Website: apple
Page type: cart
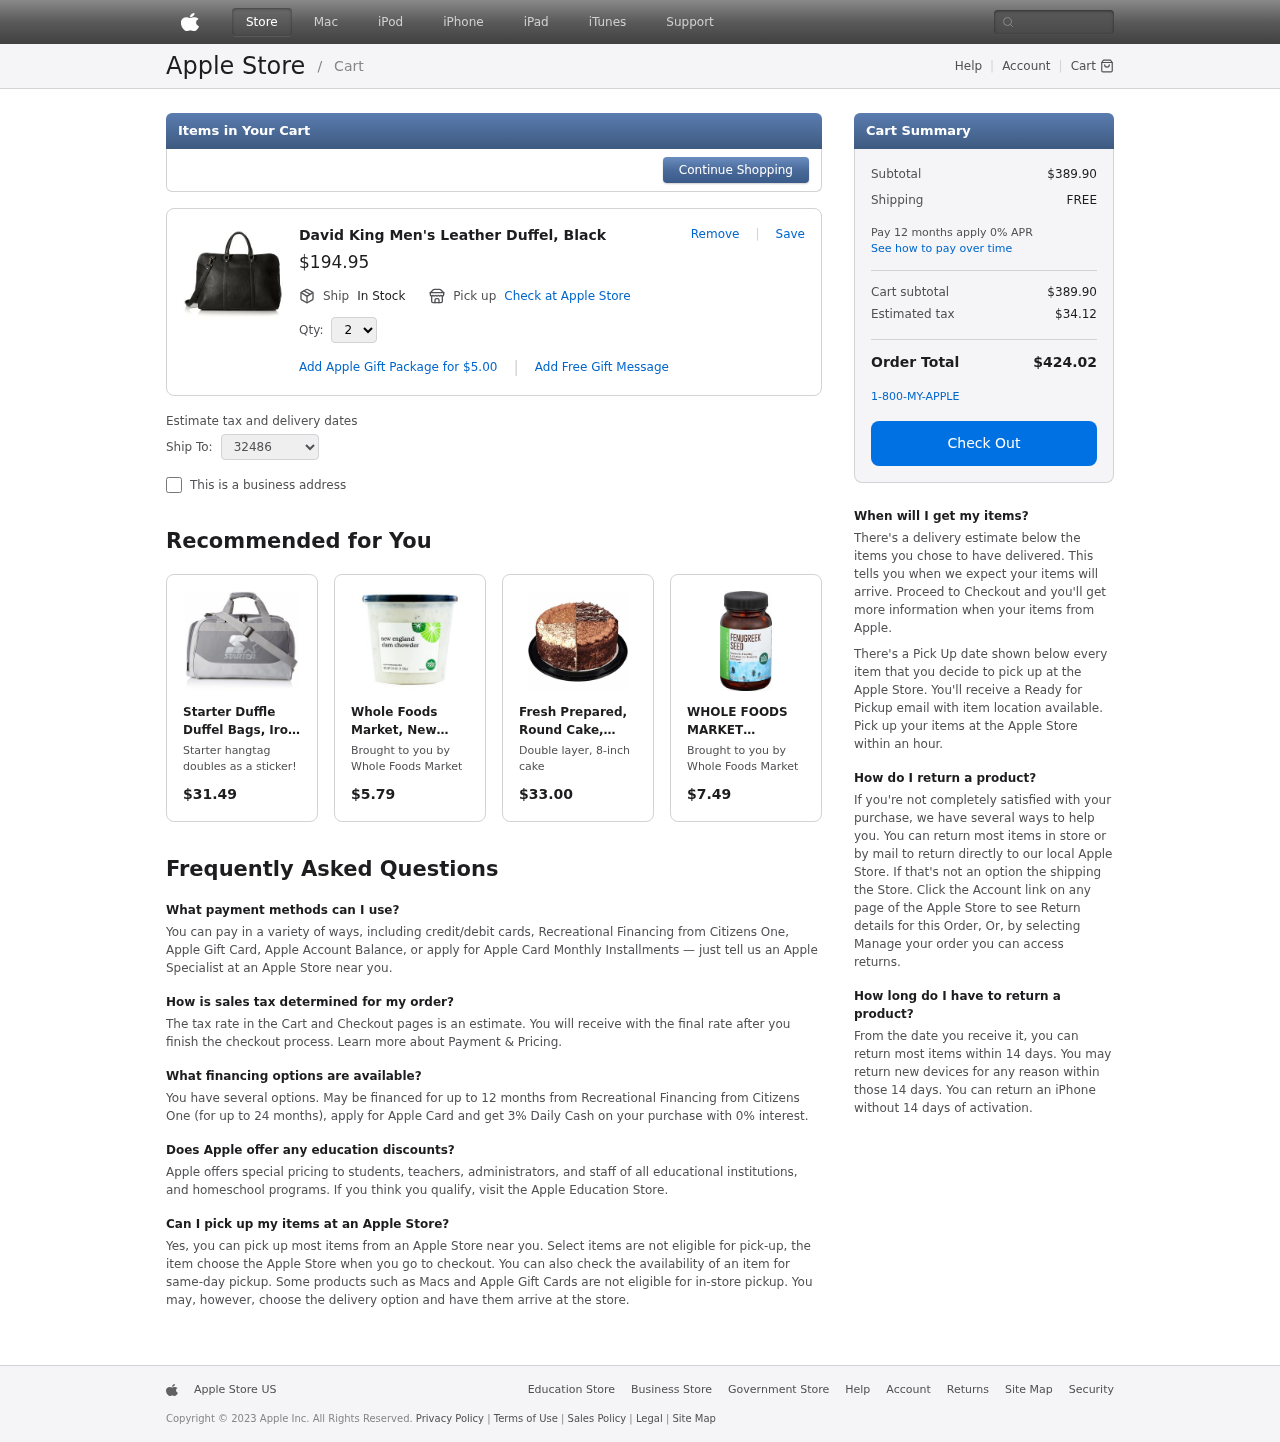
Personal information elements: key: PII_POSTCODE
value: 32486
Product elements: key: PRODUCT1_NAME
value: David King Men's Leather Duffel, Black
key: PRODUCT1_PRICE
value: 194.95
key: PRODUCT1_QUANTITY
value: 2
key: PRODUCT2_DESC
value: Starter hangtag doubles as a sticker!
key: PRODUCT2_NAME
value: Starter Duffle Duffel Bags, Iron Grey, One Size
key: PRODUCT2_PRICE
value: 31.49
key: PRODUCT3_DESC
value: Brought to you by Whole Foods Market
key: PRODUCT3_NAME
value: Whole Foods Market, New England Clam Chowder, 24 oz
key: PRODUCT3_PRICE
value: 5.79
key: PRODUCT4_DESC
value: Double layer, 8-inch cake
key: PRODUCT4_NAME
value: Fresh Prepared, Round Cake, Double Layer, Chocolate Variety, 42 Oz
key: PRODUCT4_PRICE
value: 33
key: PRODUCT5_DESC
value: Brought to you by Whole Foods Market
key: PRODUCT5_NAME
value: WHOLE FOODS MARKET Fenugreek Seed, 90 CT
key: PRODUCT5_PRICE
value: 7.49
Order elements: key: ORDER_SUBTOTAL
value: $389.90
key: ORDER_SHIPPING_COST
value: FREE
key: ORDER_SUBTOTAL2
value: $389.90
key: ORDER_TAX
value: $34.12
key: ORDER_TOTAL
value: $424.02